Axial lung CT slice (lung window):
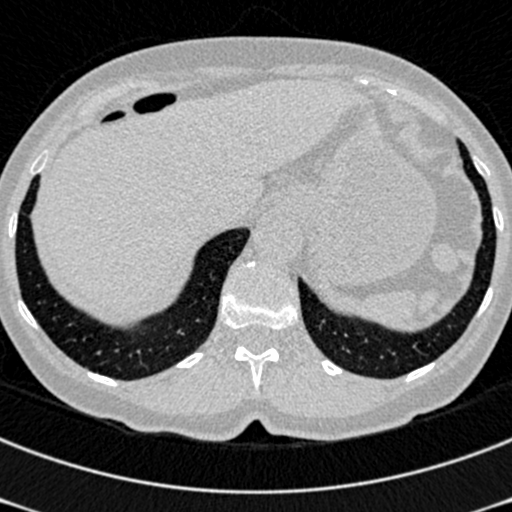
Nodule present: no